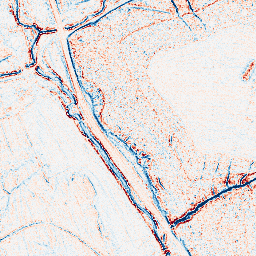
Category: edge_preserving
Decomposition family: anisotropic_diffusion
Decomposition parameters: iterations: 5
kappa: 10
gamma: 0.1
Upsampling method: sinc_hamming
Upsampling parameters: scale: 4
kernel_size: 8
Upsampling scale: 4